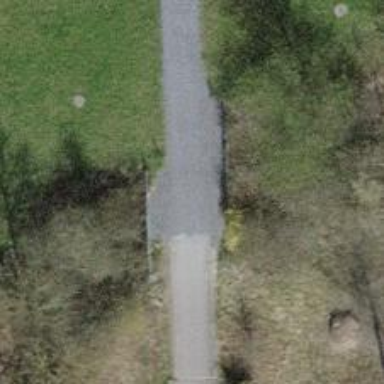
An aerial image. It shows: Paved track crossing bridge. The track is of grade1 quality.